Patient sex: M
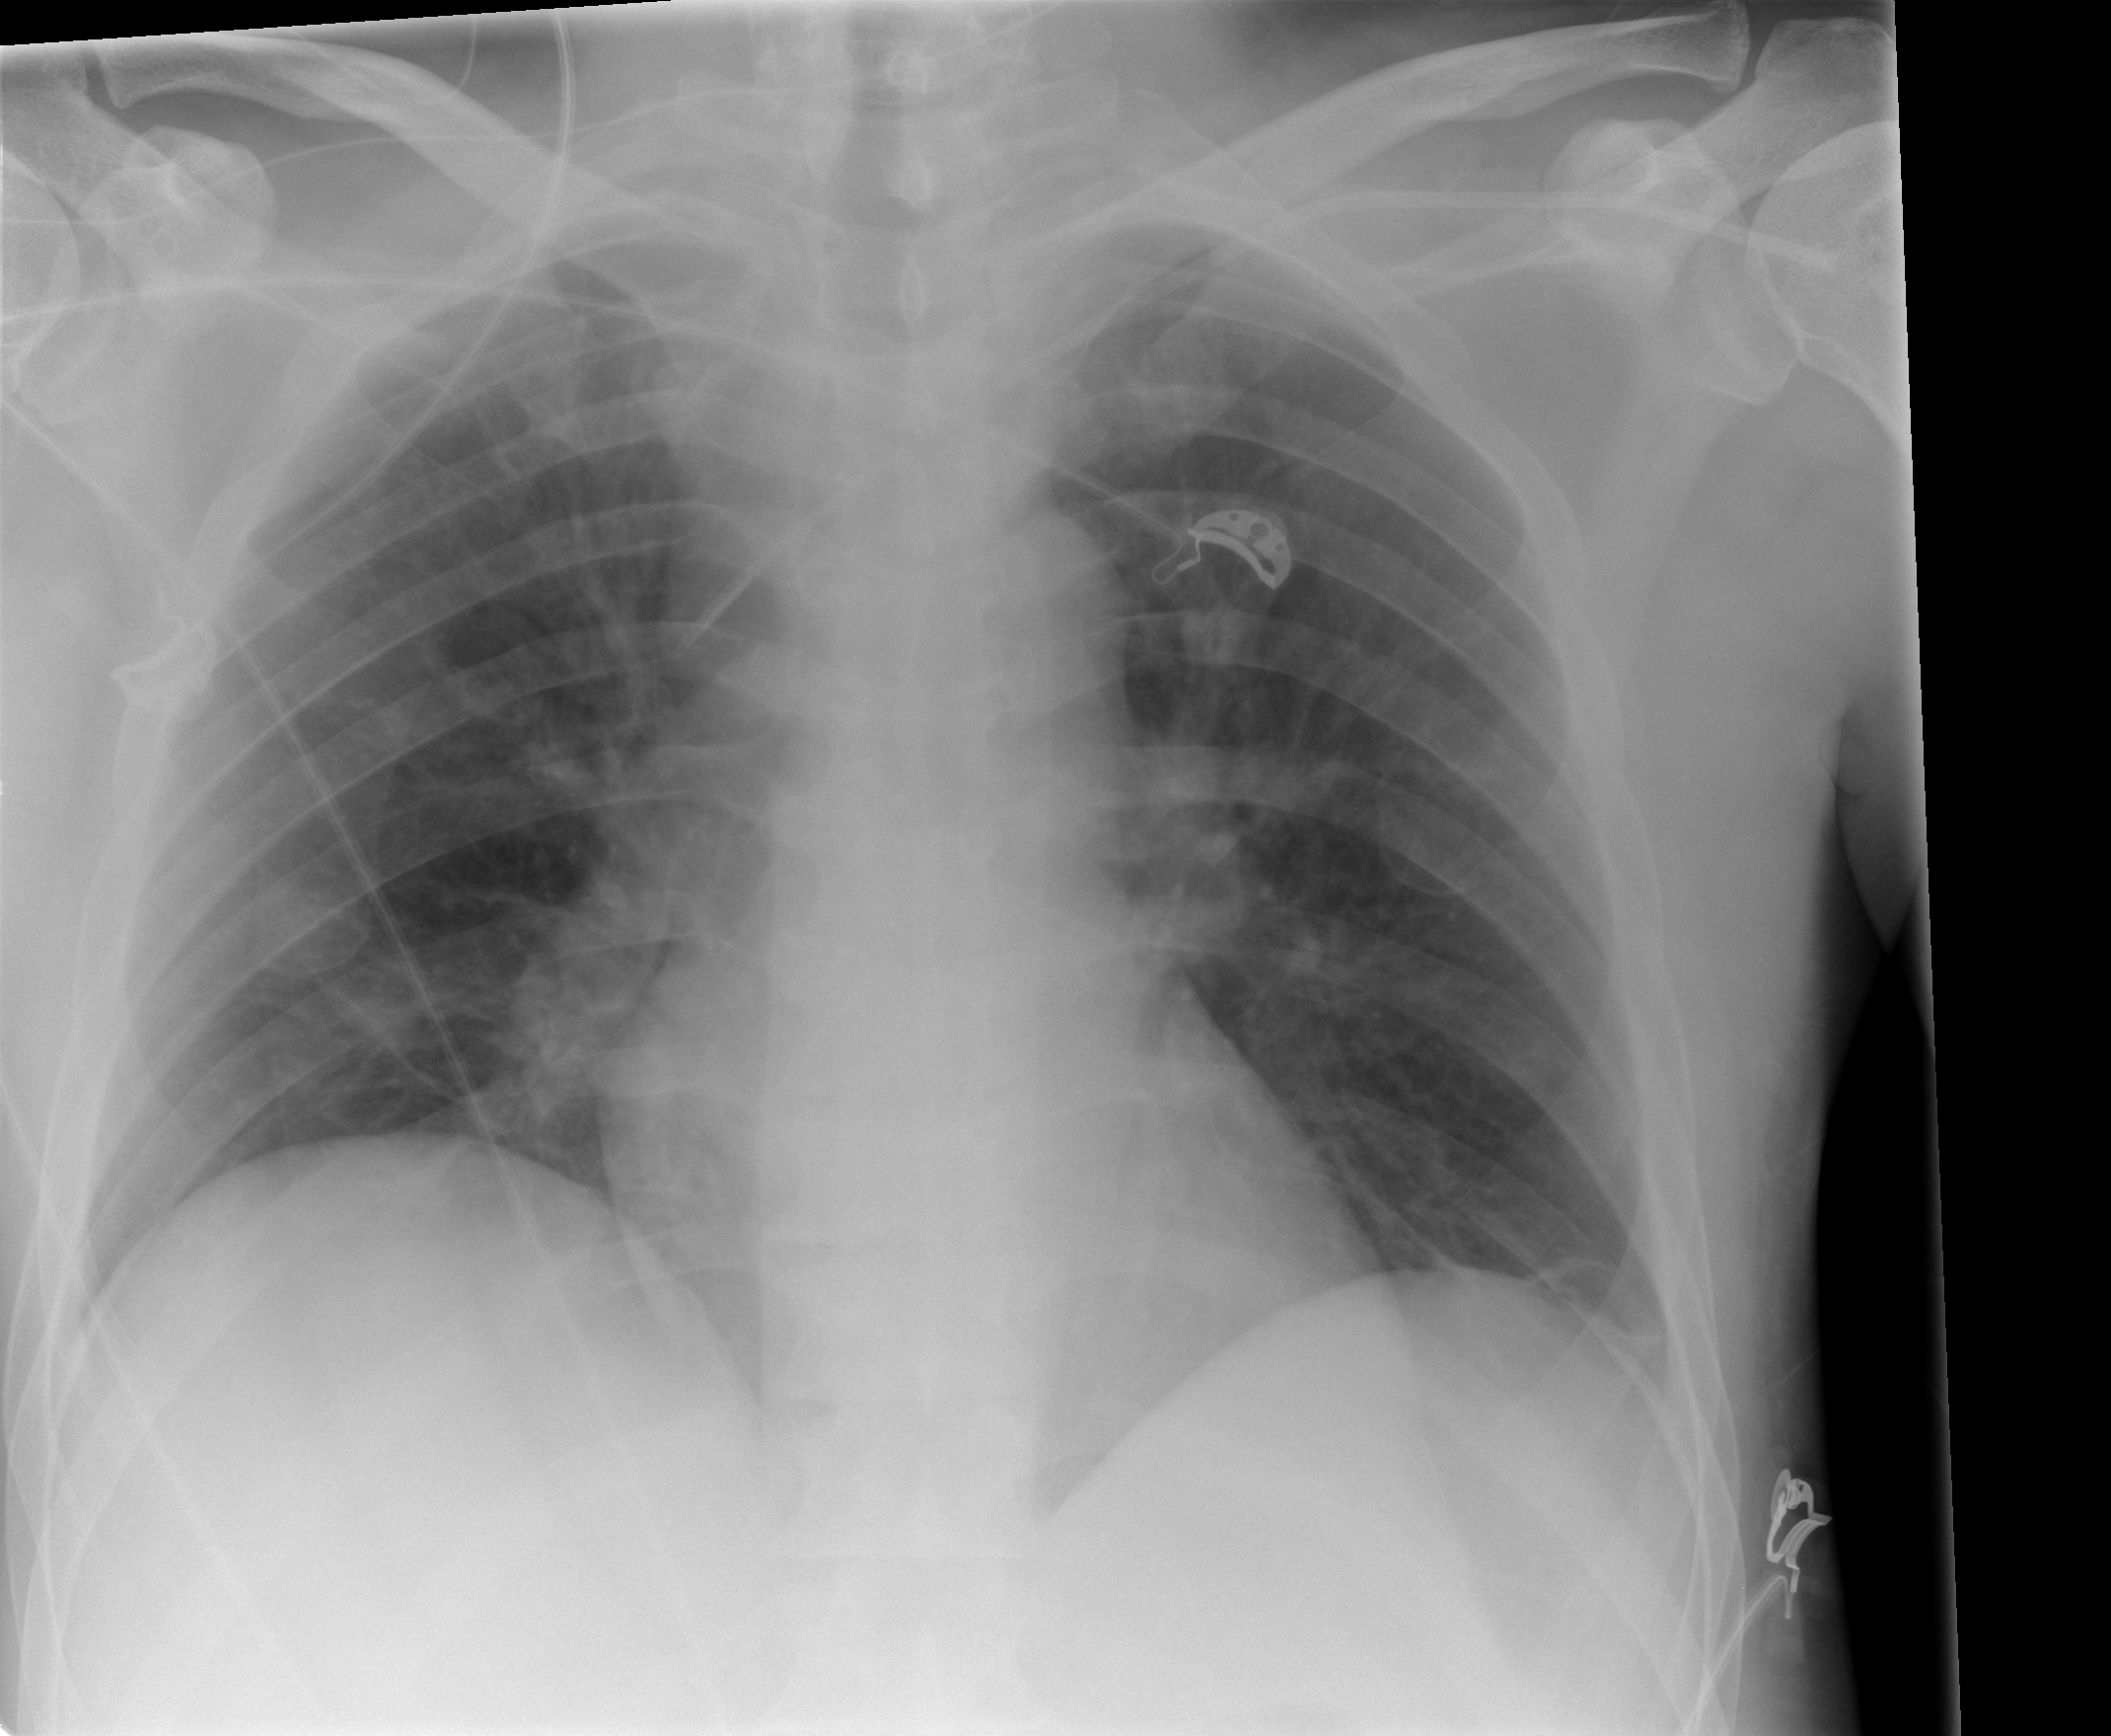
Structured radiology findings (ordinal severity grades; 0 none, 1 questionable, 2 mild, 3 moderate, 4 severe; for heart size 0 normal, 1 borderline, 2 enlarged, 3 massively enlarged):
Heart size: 0
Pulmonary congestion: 0
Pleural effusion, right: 0
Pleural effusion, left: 0
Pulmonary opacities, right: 0
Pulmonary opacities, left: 0
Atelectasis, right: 1
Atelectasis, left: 1